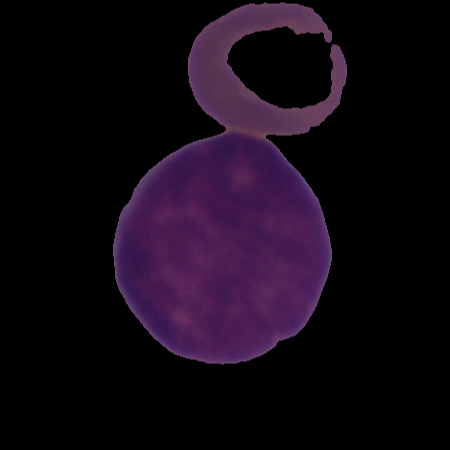
Label: cancer